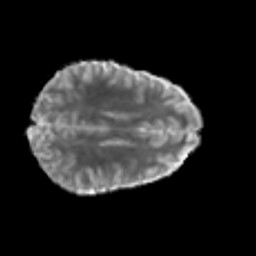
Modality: MD
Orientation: axial
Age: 24
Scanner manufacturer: philips
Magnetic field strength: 3 T
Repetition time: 8.6 s
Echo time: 0.127 s